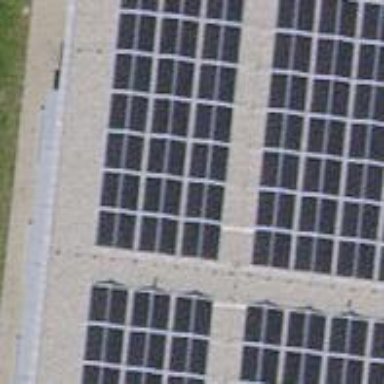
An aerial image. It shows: Solar photovoltaic panel generator.